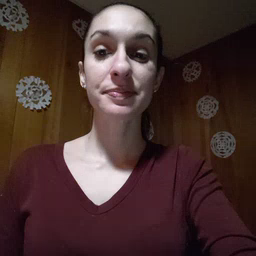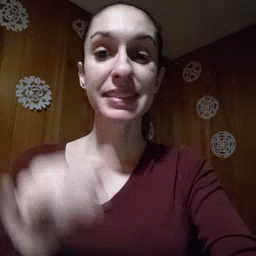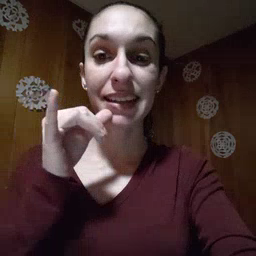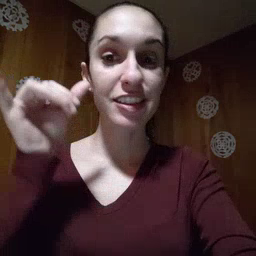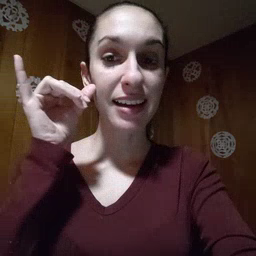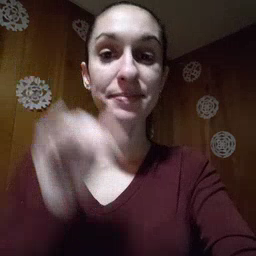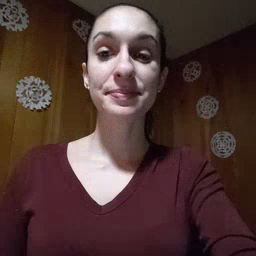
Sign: yesterday